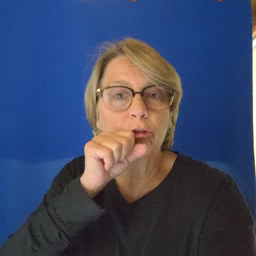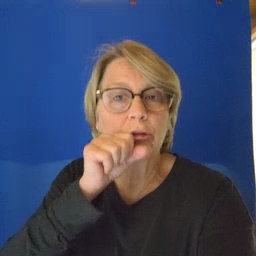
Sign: carrot